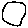
Label: circle